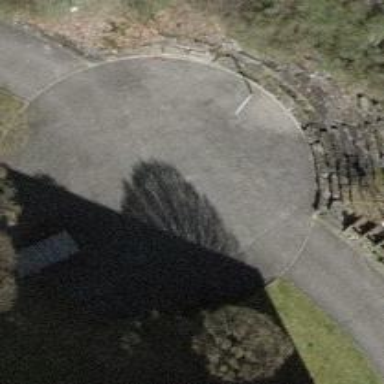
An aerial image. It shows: Turning circle on the road.